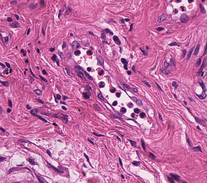
Tumor epithelial tissue: no
Tumor-associated stroma tissue: yes
Normal tissue: no